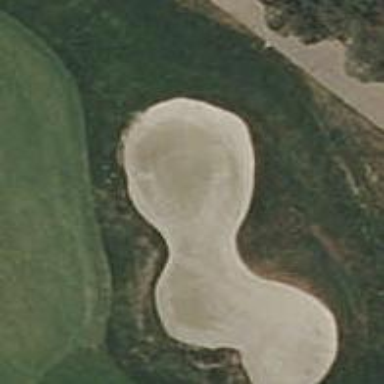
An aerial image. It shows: Golf bunker filled with natural sand.